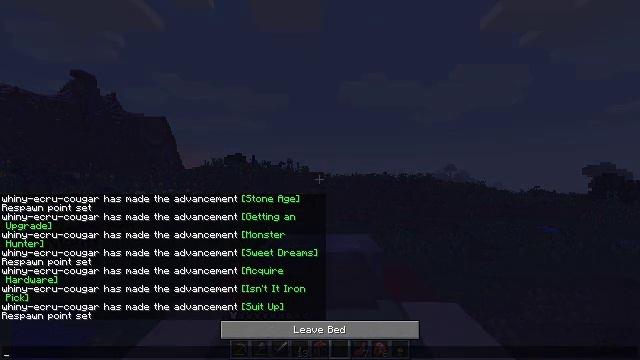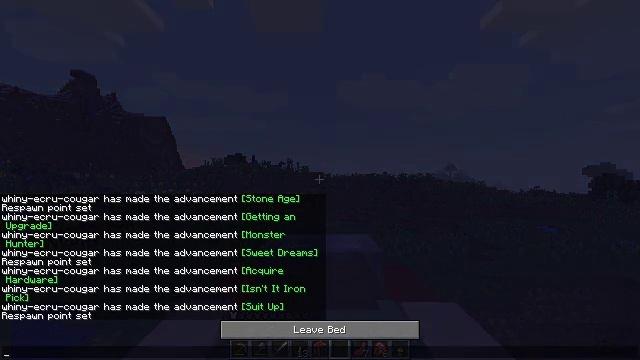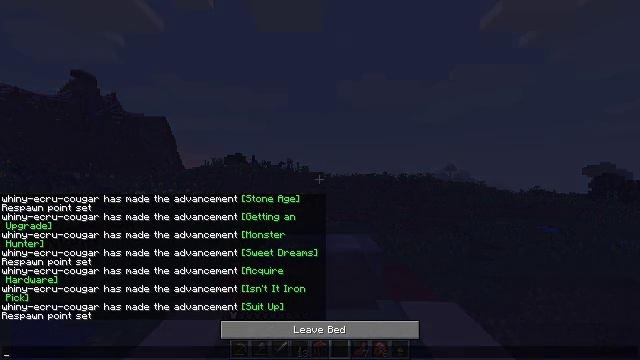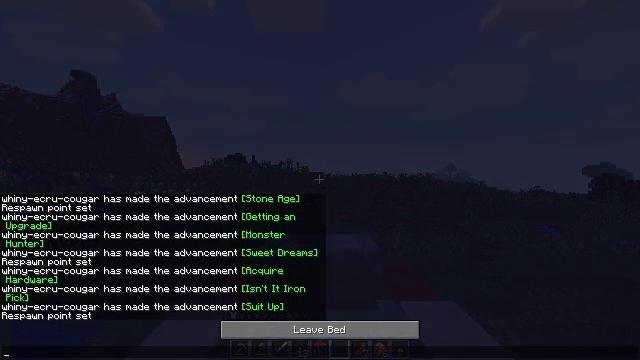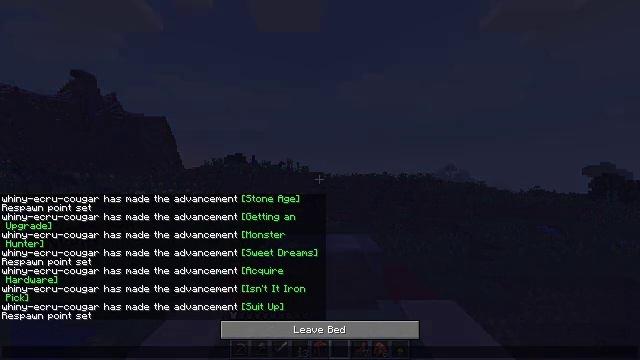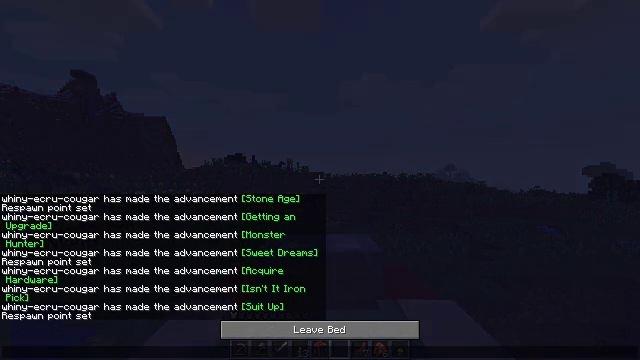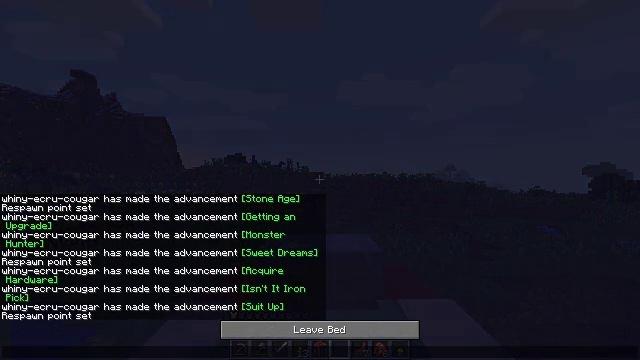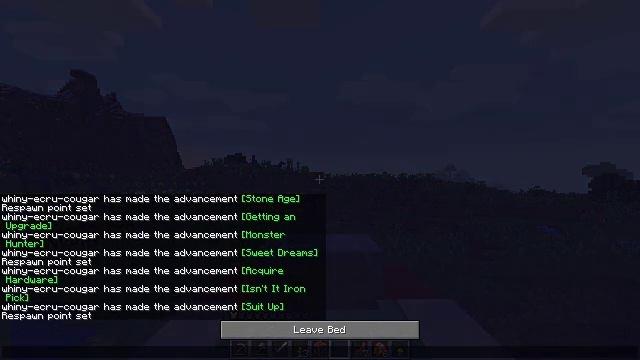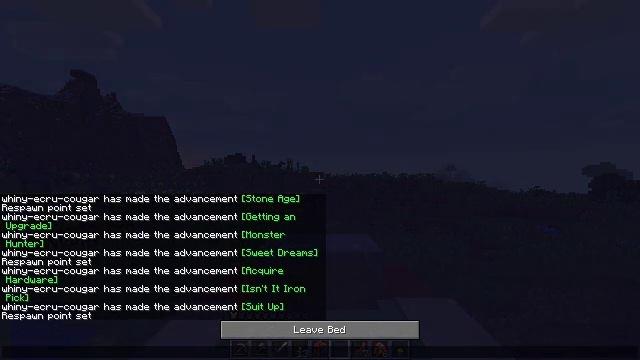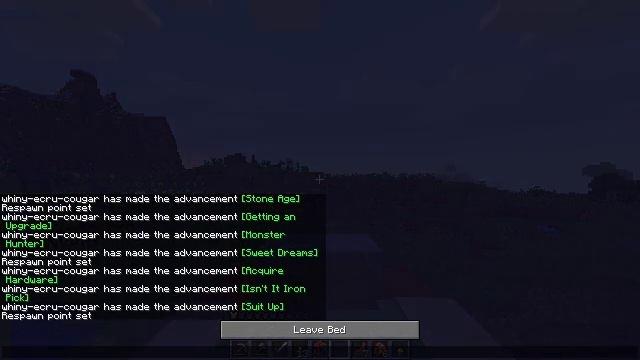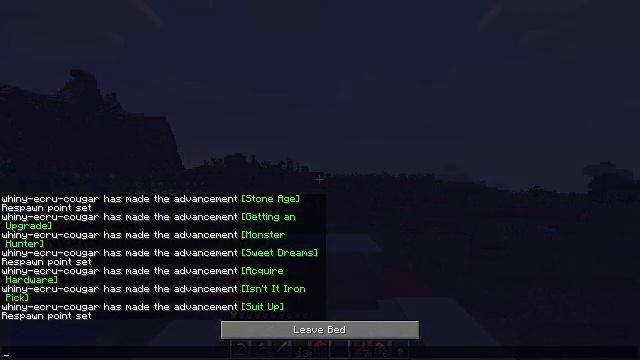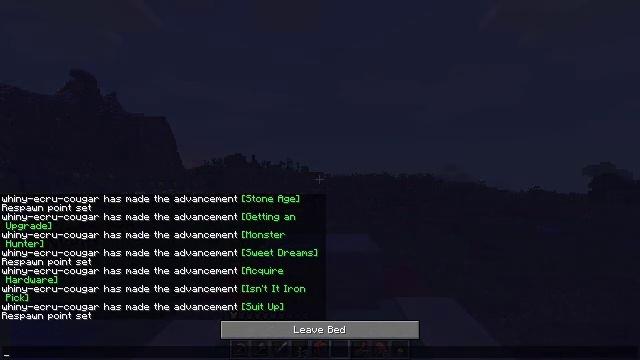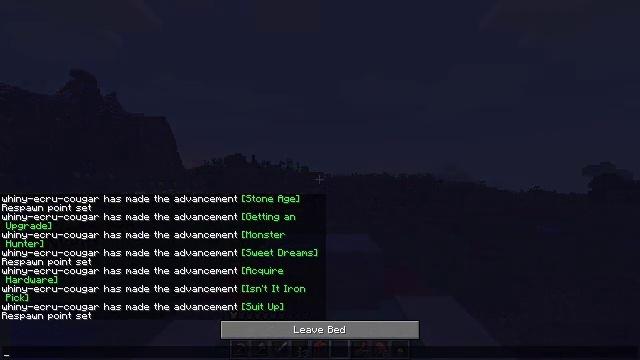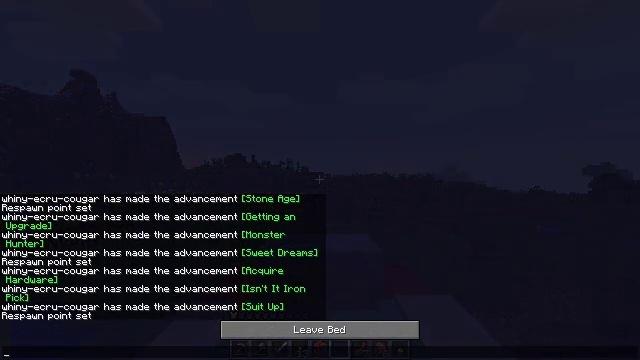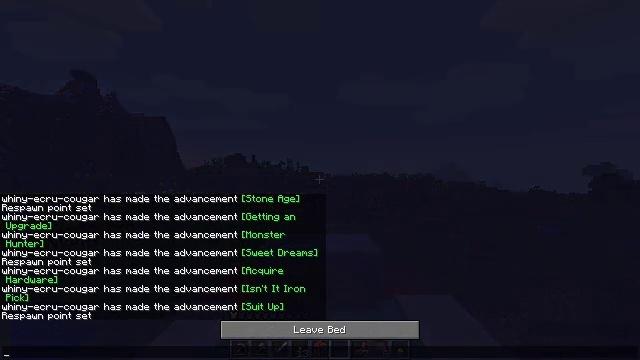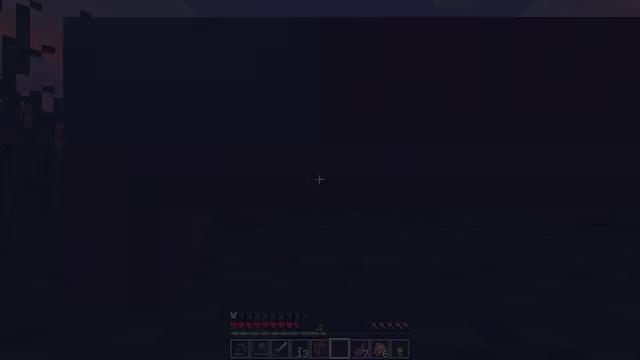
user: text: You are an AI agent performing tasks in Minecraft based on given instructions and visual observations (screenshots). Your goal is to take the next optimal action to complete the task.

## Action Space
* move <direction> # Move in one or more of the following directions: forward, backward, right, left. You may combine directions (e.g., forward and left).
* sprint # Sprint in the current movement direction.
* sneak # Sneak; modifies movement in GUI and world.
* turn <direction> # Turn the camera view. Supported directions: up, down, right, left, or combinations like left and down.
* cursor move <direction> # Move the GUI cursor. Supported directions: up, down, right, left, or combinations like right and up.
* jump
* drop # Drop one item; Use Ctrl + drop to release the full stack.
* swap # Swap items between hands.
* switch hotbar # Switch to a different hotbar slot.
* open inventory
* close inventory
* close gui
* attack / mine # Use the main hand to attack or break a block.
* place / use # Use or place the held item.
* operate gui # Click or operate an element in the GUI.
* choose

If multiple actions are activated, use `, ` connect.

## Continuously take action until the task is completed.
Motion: motion action
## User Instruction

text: Break the red bed to move it.
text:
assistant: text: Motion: no_op
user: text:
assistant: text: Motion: no_op
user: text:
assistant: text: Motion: no_op
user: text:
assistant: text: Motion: no_op
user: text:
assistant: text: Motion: no_op
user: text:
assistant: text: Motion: no_op
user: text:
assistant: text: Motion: no_op
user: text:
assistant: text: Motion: cursor move left and up
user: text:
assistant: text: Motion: cursor move left and up
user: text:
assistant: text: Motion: no_op
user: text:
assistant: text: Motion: no_op
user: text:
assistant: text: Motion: cursor move right and up
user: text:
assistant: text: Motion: cursor move up
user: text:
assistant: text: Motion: no_op
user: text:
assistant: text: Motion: cursor move left
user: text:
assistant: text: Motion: turn right, close gui
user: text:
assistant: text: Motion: turn right
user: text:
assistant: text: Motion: turn down
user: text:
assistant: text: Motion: turn right and down
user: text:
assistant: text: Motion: turn right and down
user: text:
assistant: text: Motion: turn right and down
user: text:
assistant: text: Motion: turn down
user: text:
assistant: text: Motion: turn right and down
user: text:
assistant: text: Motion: no_op
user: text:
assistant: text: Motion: no_op
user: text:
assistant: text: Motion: no_op
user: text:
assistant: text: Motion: no_op
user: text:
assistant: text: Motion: turn right and up
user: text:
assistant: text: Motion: move left, turn right and up
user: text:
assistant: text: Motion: move left, turn right and up